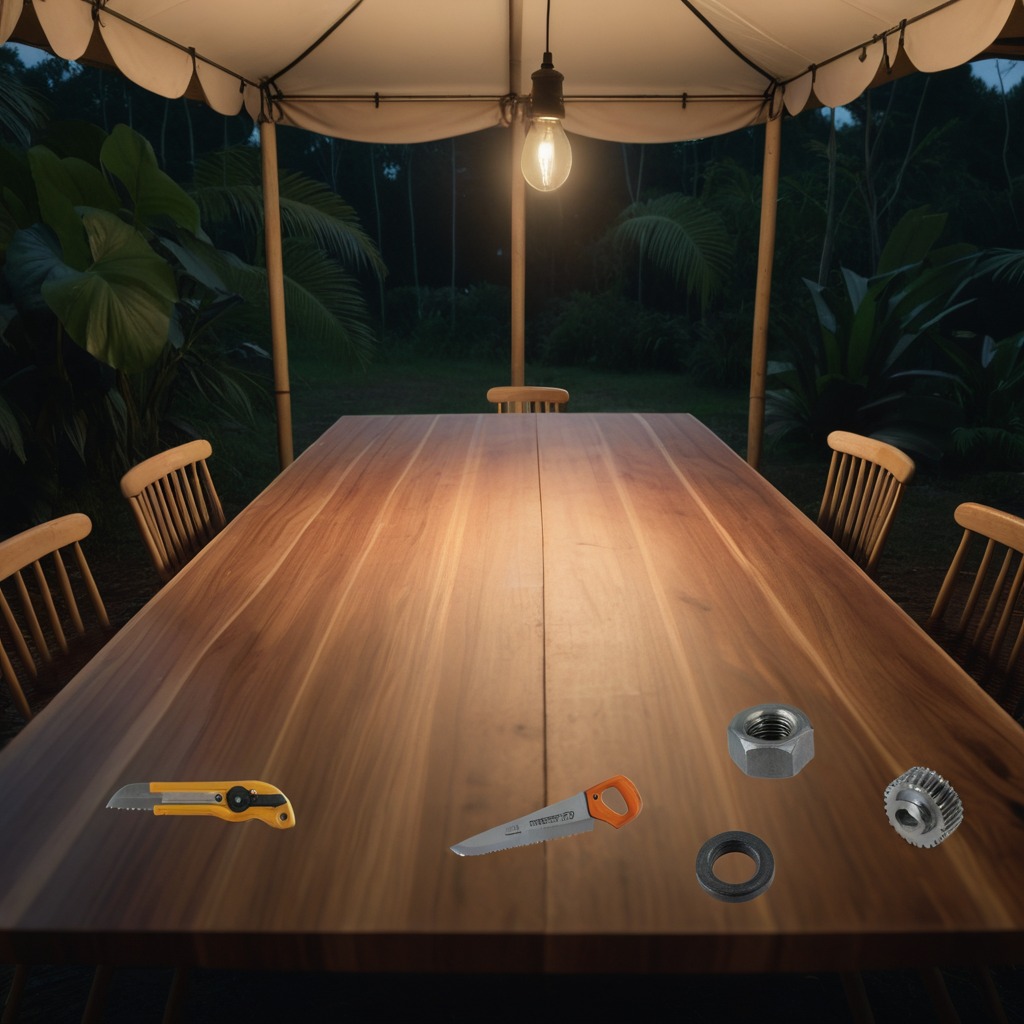
A steel gear with teeth, a utility knife, a flat metal washer, a handheld metal saw, and a metal nut are lying on a wooden table inside a jungle field workshop tent at night.